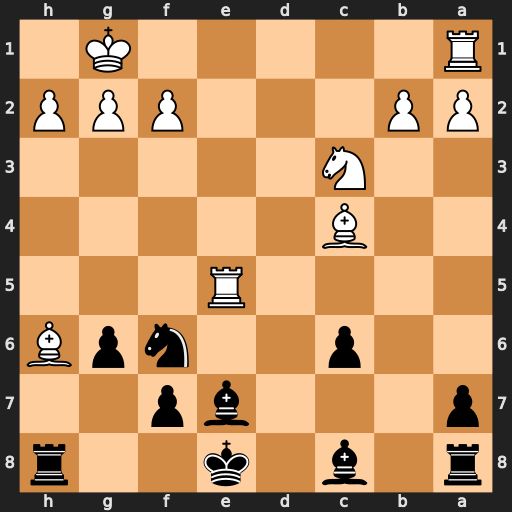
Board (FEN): r1b1k2r/p3bp2/2p2npB/4R3/2B5/2N5/PP3PPP/R5K1
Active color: b
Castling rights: kq
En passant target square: -
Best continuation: Rxh6 Rae1 Ng8